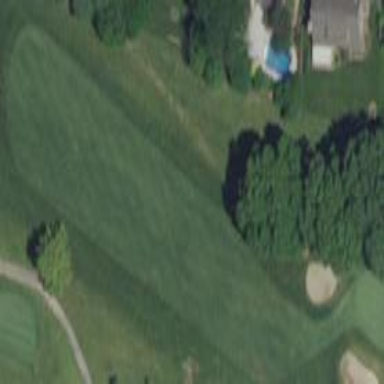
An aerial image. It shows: Grassy area designated as golf fairway.